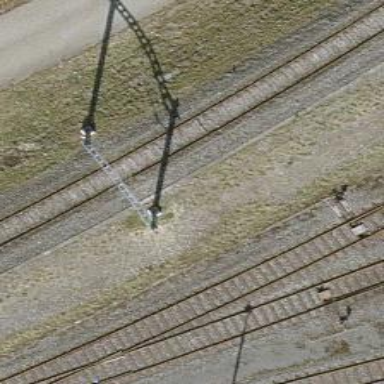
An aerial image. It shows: Railway with electrified contact lines.